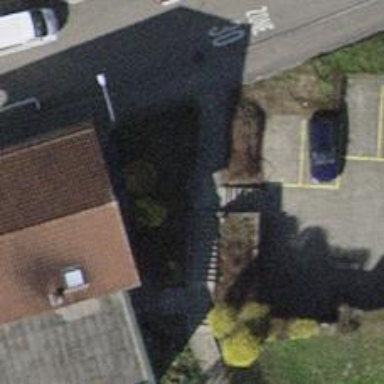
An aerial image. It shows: Road with steps.